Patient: sex M, age 31
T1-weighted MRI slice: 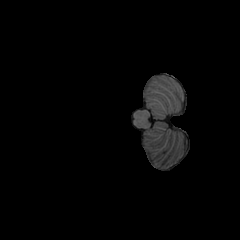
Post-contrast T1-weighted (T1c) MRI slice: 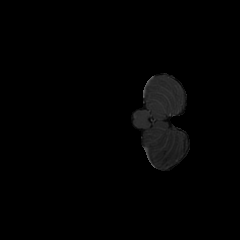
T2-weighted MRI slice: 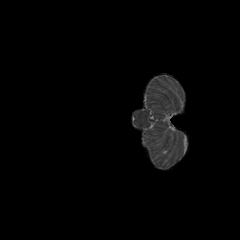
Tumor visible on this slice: no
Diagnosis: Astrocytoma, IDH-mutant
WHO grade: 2